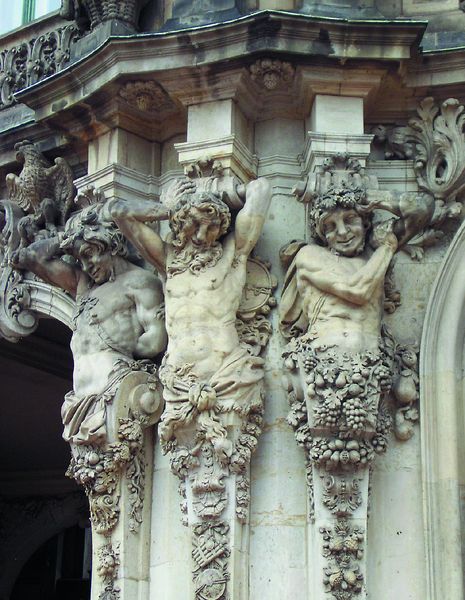
Titel: Tragefiguren in der Position der Säulenstellung am Zwinger in Dresden
Künstler: Balthasar Permoser
Standort: Dresden, Zwinger (EU - D - Sachsen)
Schlagwörter: adler, hand, mann, nackt, männer, pfeiler, stützen, säule, säulen, gebäude, obst, schloss, bart, gesichter, wand, architektur, arm, arme, gesicht, halten, stein, kirche, haare, drei, musik, früchte, skulptur, statue, trauben, lächeln, relief, ecke, fassade, ausdruck, pilaster, figuren, wein, detail, ornamente, verzierung, oberkörper, foto, erker, grinsen, kapitell, schnörkel, atlant, skulpturen, weintrauben, götter, bacchus, lust, pan, freundlich, traube, büsten, schelm, dionysos, tragend, musikinstrumente, atlas, halbrelief, drai, atlanten, götte, silen, trolle, figureativ, rgötter, kpitell, erkder